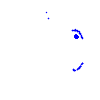
Particle: pion